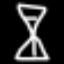
Label: hourglass